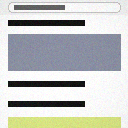
Screen state: on